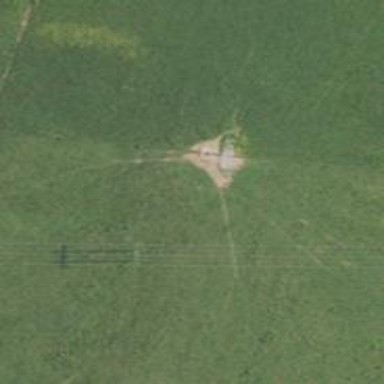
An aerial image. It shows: Power tower.